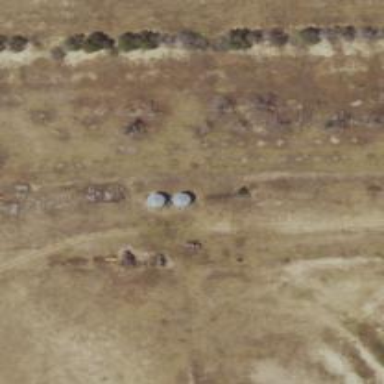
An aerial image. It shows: Silo.